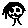
Label: smiley face